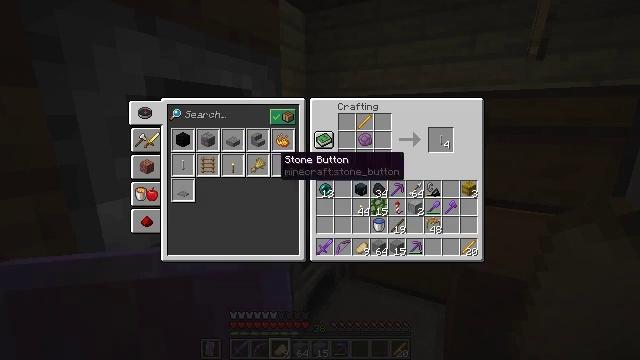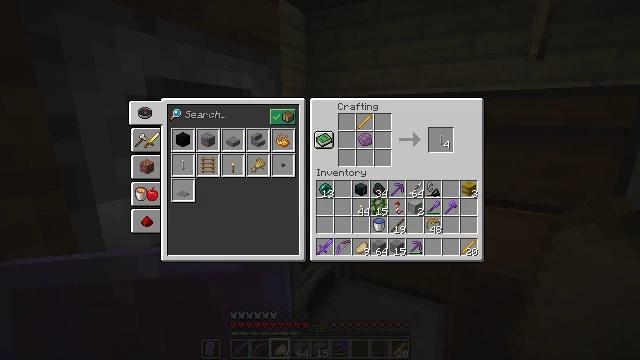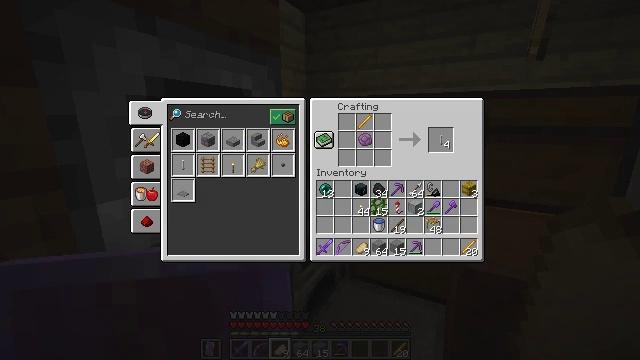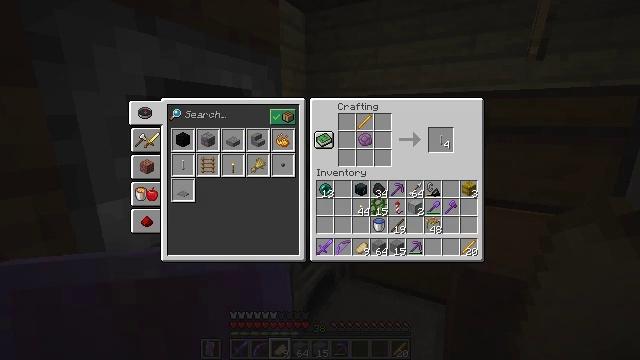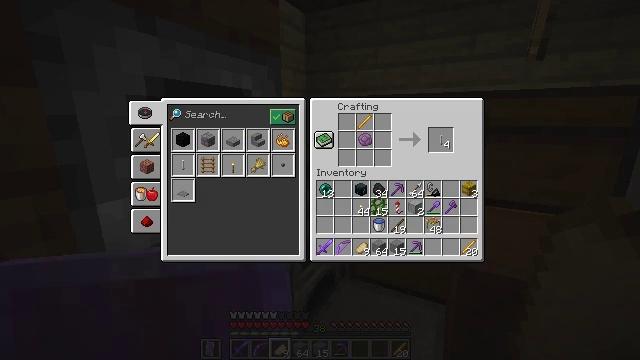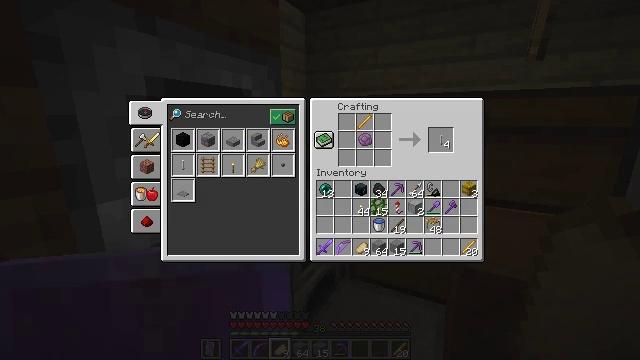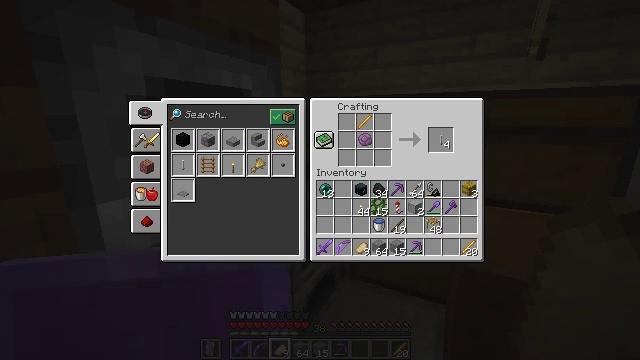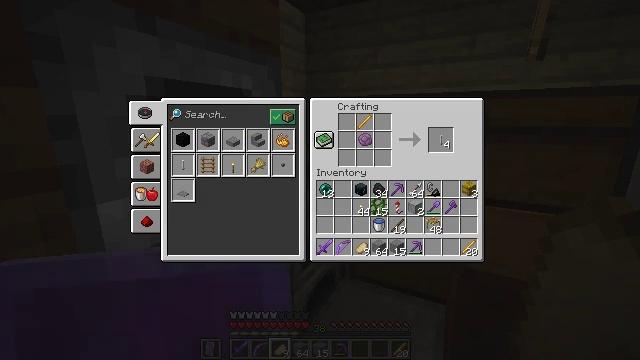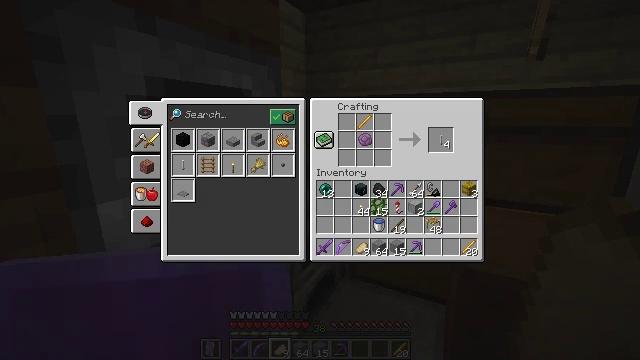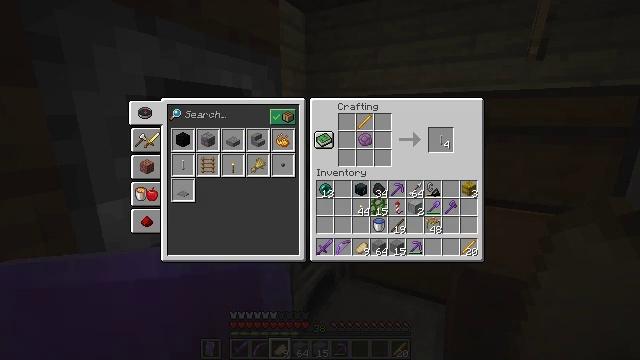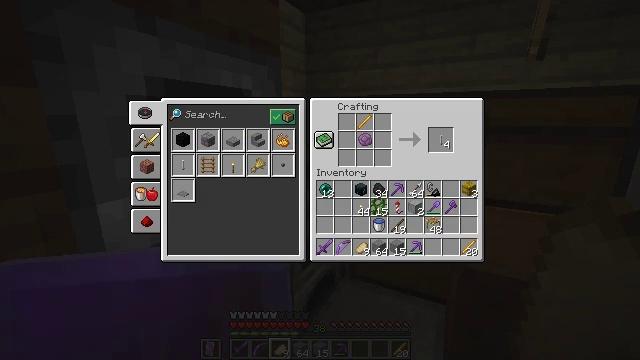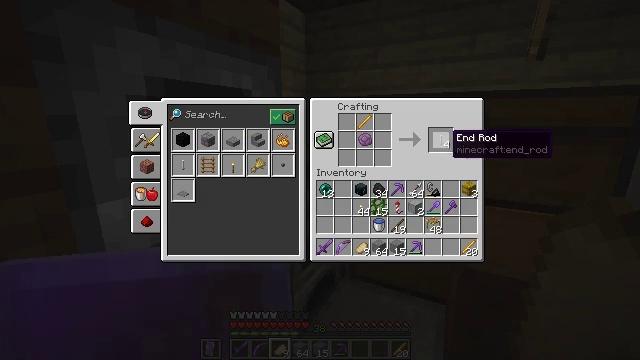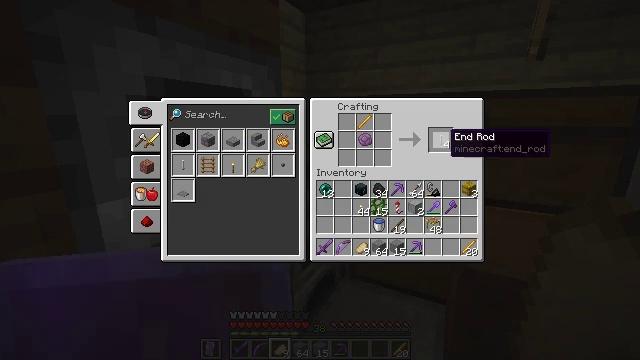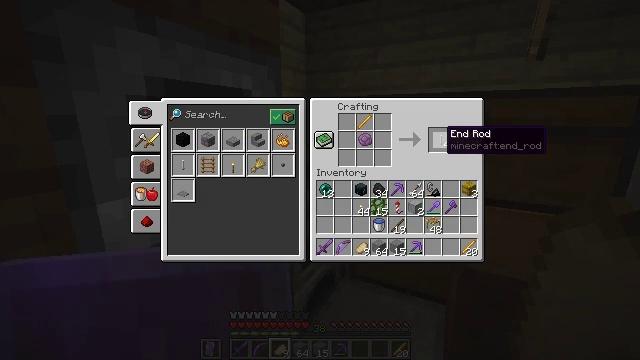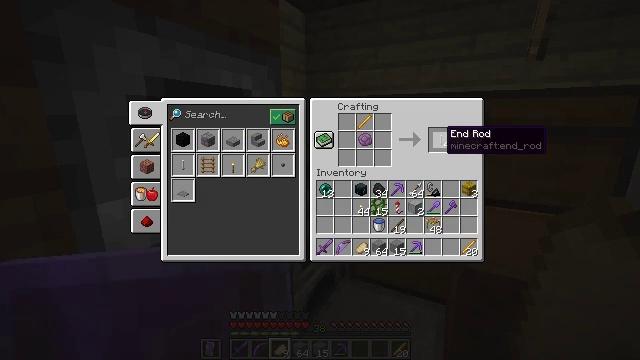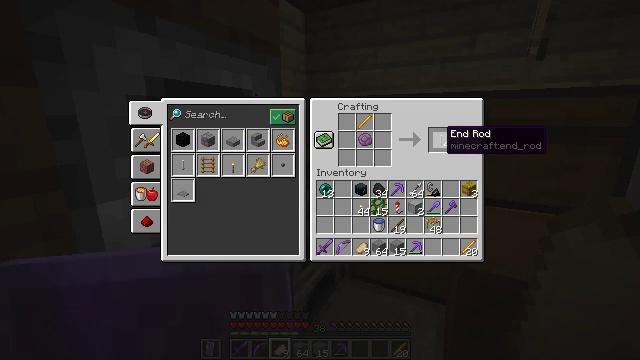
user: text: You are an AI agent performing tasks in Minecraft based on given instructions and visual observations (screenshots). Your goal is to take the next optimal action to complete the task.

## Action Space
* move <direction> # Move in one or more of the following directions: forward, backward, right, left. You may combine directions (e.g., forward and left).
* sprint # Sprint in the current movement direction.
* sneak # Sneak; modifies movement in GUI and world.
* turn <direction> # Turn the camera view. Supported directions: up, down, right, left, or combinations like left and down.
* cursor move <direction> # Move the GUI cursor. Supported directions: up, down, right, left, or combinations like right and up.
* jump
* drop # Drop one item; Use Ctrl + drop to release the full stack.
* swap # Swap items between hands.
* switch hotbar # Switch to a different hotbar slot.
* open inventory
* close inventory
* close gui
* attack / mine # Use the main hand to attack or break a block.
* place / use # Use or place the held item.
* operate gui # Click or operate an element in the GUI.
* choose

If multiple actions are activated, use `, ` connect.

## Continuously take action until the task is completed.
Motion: motion action
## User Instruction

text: craft item end rod
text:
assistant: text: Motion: turn right
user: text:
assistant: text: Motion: turn right
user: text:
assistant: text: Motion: no_op
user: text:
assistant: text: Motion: turn right
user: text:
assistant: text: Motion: no_op
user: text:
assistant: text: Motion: sneak
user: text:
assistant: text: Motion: sneak, turn right
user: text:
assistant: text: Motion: sneak, turn right
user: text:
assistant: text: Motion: sneak
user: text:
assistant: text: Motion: sneak
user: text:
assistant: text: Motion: sneak
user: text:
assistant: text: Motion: sneak
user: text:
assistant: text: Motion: sneak
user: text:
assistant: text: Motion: sneak
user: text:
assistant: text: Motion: sneak
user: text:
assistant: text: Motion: sneak
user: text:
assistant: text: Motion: sneak
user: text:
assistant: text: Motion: sneak
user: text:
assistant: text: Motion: sneak
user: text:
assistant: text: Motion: sneak
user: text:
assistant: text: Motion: sneak
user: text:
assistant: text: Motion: sneak
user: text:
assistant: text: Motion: sneak
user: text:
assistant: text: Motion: sneak
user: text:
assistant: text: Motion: sneak
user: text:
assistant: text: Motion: sneak
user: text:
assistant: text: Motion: sneak
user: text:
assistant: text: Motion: sneak, attack / mine
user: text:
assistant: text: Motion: sneak, attack / mine
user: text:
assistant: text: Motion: sneak, attack / mine